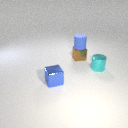
small brown metal cube behind small cyan metal cylinder